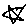
Label: star